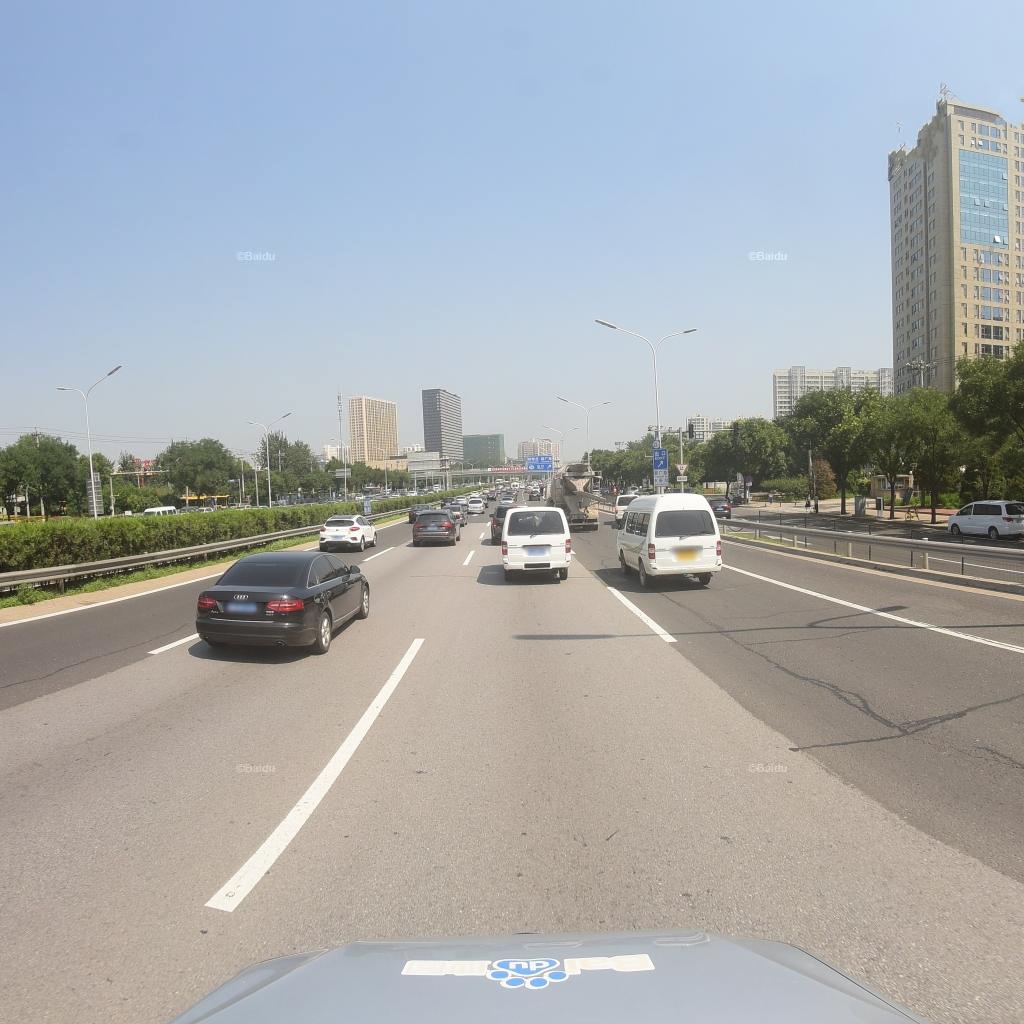
Region: Fengtai
Road damage annotations: transverse patch, transverse patch, longitudinal patch, longitudinal patch, transverse patch